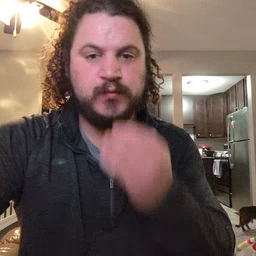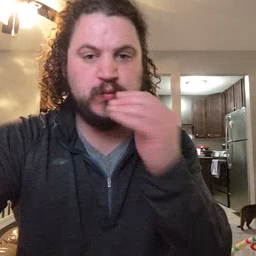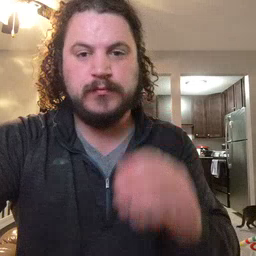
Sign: kiss